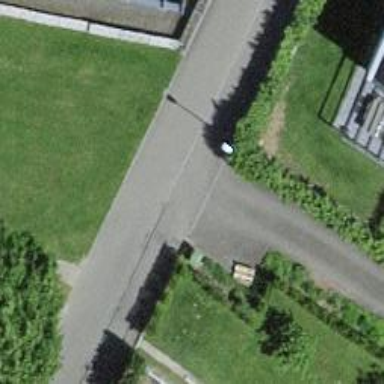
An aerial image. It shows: Residential road with asphalt surface.